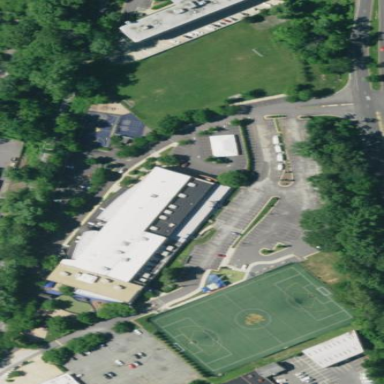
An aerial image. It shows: School.